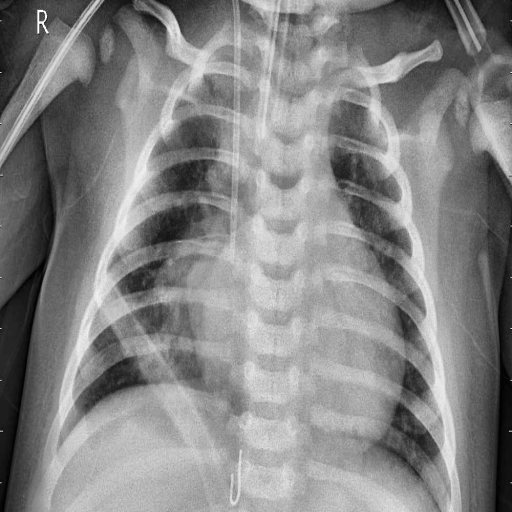
Finding: PNEUMONIA